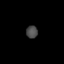
Tissue: lung
Cell type: T cells
Senescence score: 0.2054
Nuclear area (px): 143
Mean DAPI intensity: 73.063